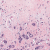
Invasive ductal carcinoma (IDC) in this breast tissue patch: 1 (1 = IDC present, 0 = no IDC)